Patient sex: F
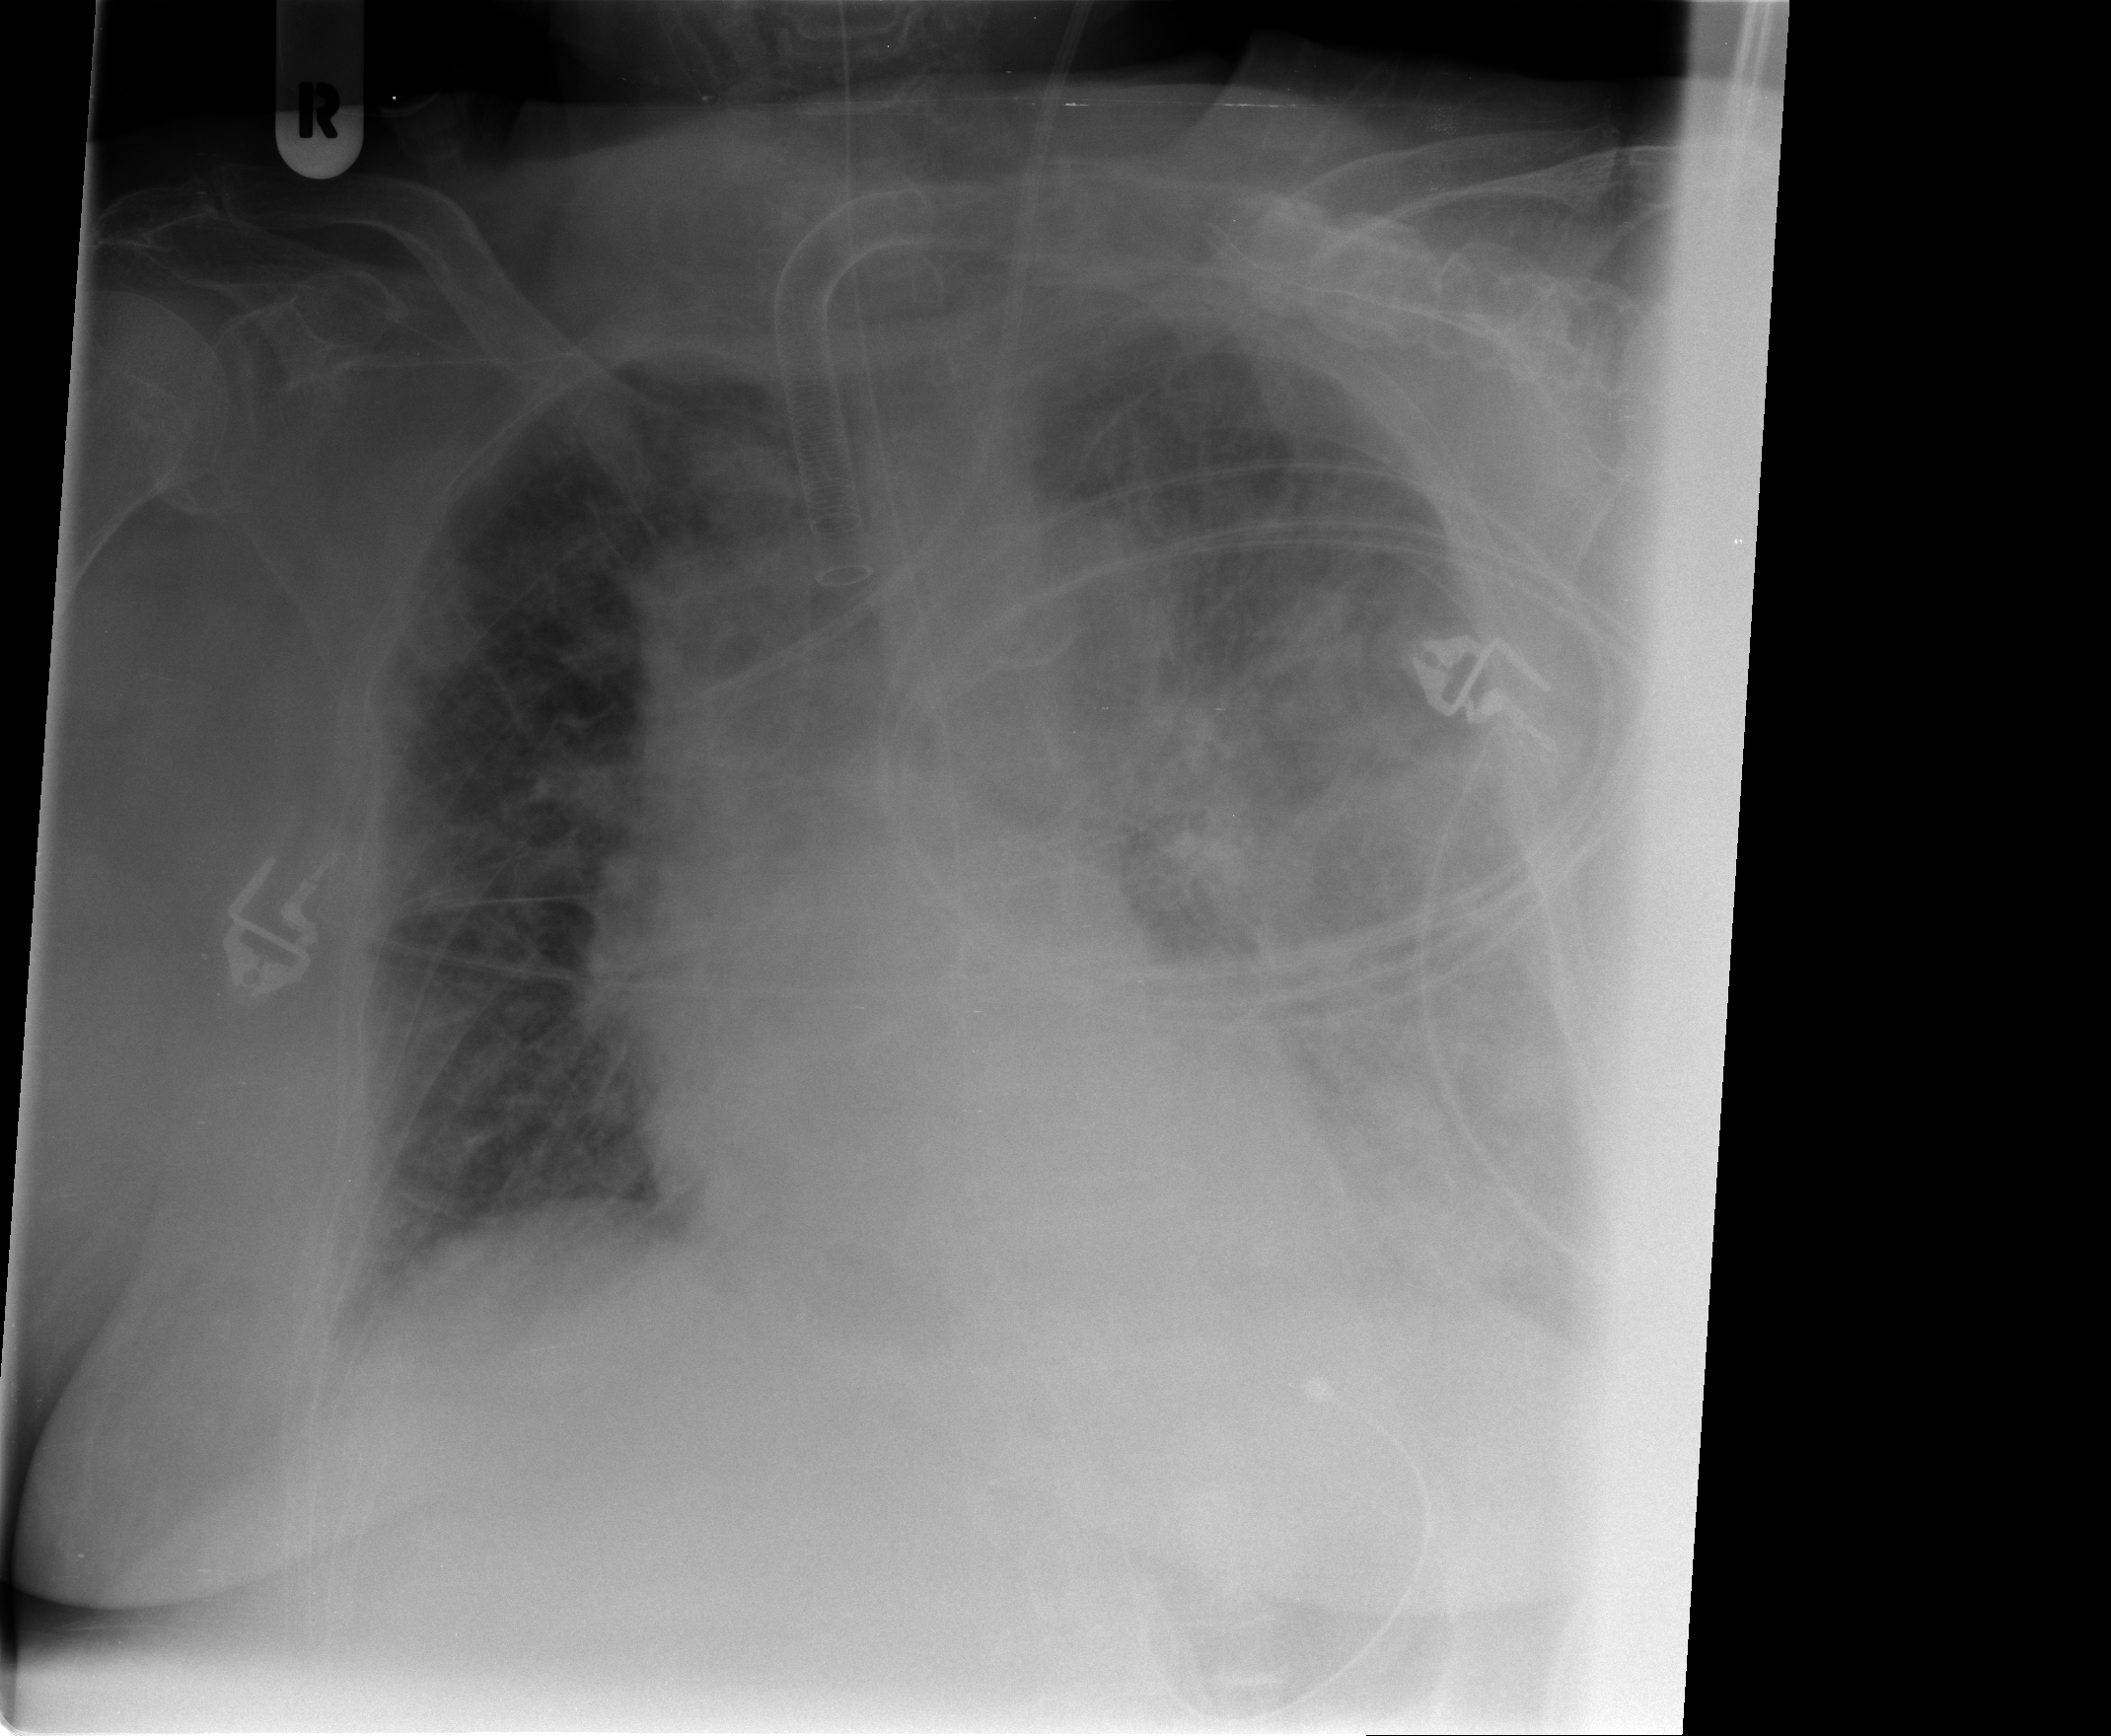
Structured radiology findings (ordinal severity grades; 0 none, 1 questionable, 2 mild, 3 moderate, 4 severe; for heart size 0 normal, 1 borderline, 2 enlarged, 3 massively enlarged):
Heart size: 0
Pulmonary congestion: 3
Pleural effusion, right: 2
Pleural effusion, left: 3
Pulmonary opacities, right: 2
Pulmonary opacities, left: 2
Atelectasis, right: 2
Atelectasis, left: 2